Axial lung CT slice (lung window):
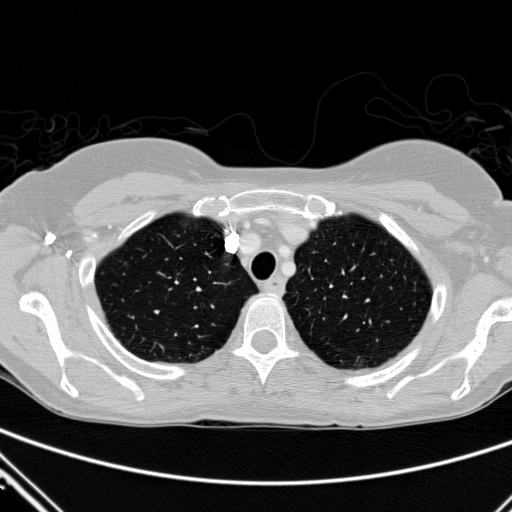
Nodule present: no